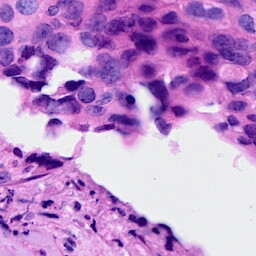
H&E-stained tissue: Breast